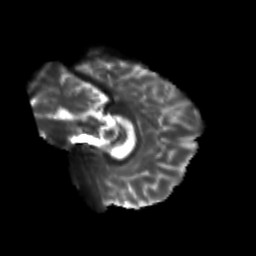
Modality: T2w
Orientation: sagittal
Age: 24
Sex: male
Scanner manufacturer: siemens
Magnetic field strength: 3 T
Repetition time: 3.5 s
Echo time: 0.113 s